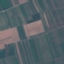
Land use / land cover: PermanentCrop